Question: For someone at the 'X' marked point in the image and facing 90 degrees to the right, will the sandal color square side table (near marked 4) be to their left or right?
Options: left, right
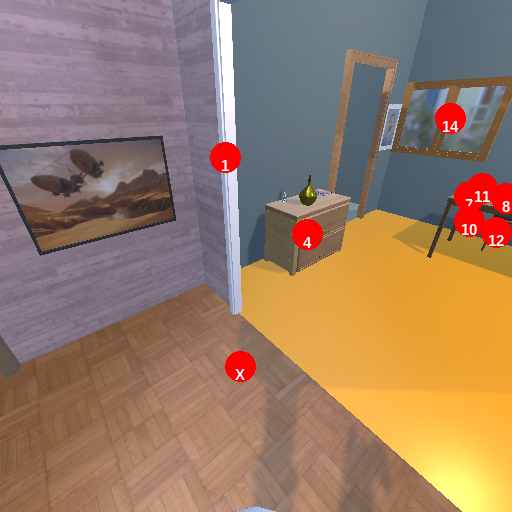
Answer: left